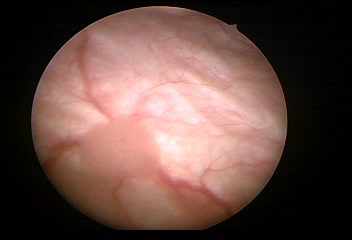
Modality: WLC
Class: Malignant
Subclass: HighGradePapillary
Lesion: L1
Stage: Ta
Morphology: Papillary
Bladder cancer association: Yes
Annotated structures: Tumor